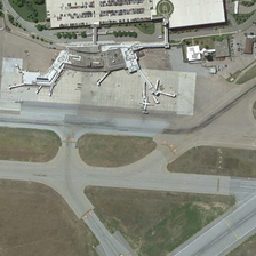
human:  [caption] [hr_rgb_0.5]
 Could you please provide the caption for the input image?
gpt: The airport with planes is close to a large parking lot surrounded by trees.

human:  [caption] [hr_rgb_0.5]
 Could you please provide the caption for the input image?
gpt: The airport with planes is close to a huge parking lot and surrounded by green trees.

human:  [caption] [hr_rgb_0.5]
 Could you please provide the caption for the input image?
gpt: The airport and the plane are near a large parking lot surrounded by green trees.

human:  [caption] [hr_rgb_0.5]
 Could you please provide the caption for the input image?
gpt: The airport with planes is close to a large parking lot surrounded by green trees.

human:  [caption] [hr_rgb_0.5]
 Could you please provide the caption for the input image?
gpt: A large parking lot near an airport is surrounded by green trees.